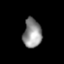
Tissue: lung
Cell type: Endothelial cells
Senescence score: 0.5627
Nuclear area (px): 527
Mean DAPI intensity: 142.856